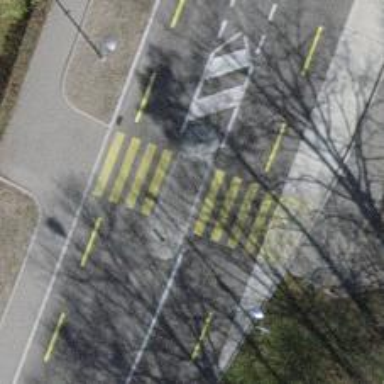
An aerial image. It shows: Zebra crossing on footway.